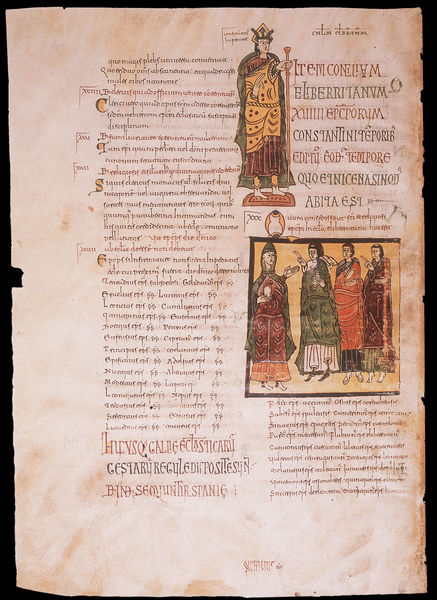
Titel: Codex Albeldense
Institution: (bei) Madrid, Biblioteca Real Monasterio de San Lorenzo de El Escorial, Patrimonio Nacional
Schlagwörter: mann, umhang, gelb, grün, menschen, männer, schwarz, zeichen, zeichnung, rot, rahmen, bild, hände, gewand, gold, krone, schrift, stab, spalten, bischof, könig, papst, buch, seite, illustration, text, gebet, buchseite, verziert, prozession, heilige, heilig, handschrift, zeichnungen, latein, lateinisch, papyrus, buchmalerei, schwören, übergeben, grossbuchstaben, <bischof, item